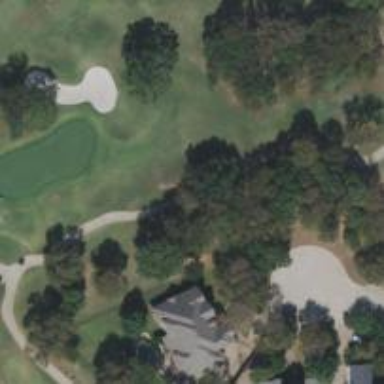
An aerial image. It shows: Path for both roads and golfers.